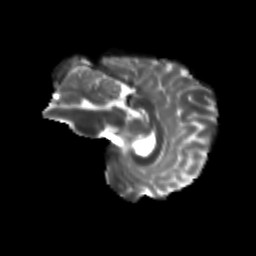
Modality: T2w
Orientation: sagittal
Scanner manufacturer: siemens
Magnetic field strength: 3 T
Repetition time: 9.2 s
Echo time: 0.084 s